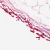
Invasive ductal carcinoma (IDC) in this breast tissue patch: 0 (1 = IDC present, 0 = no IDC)